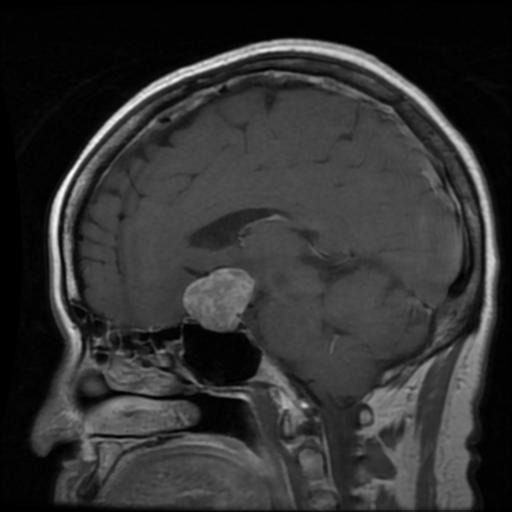
Label: pituitary